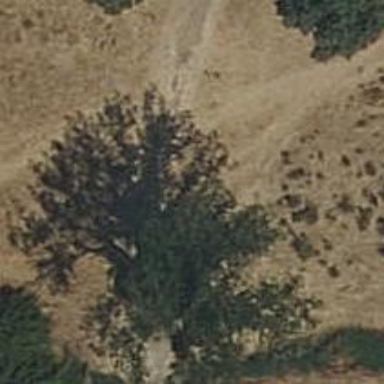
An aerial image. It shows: Gravel track.